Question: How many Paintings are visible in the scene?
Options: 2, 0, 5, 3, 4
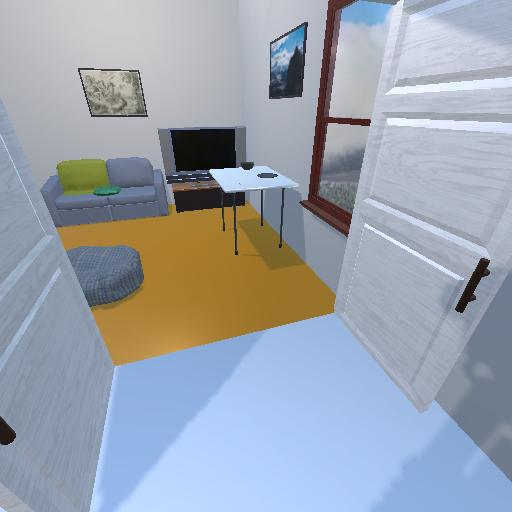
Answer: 2